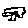
Label: tree